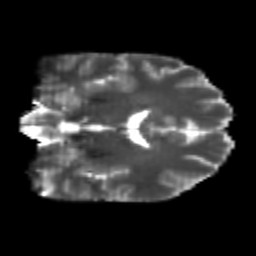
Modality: T2w
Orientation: coronal
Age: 25
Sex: male
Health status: healthy
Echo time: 0.074 s